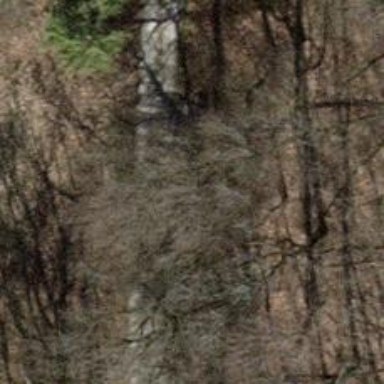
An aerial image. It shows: Bench.